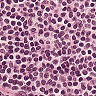
Metastatic tissue present: no